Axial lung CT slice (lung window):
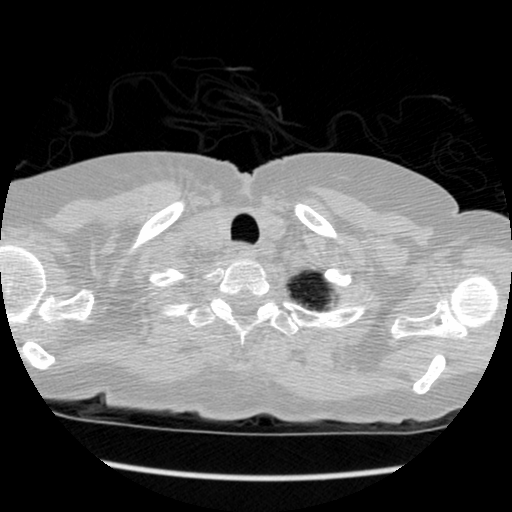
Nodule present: no